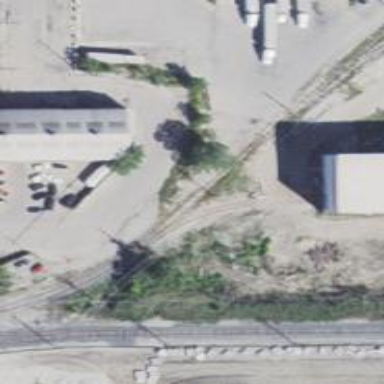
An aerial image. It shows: Abandoned railway spur.